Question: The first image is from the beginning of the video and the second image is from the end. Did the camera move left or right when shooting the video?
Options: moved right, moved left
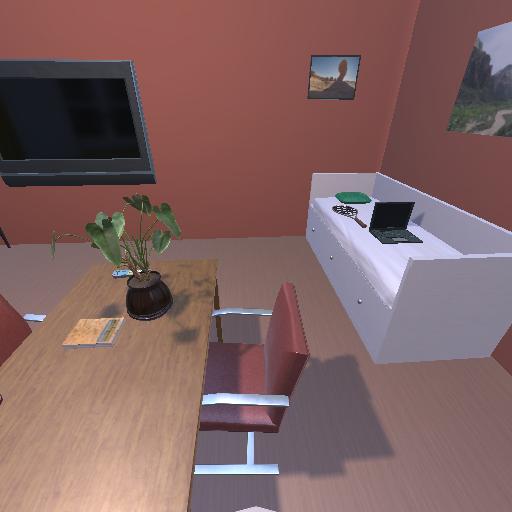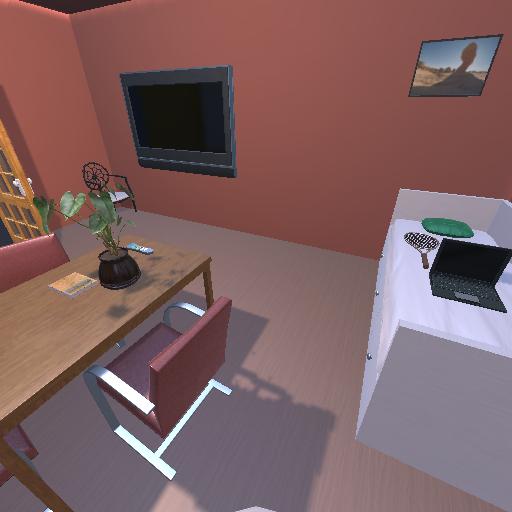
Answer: moved right